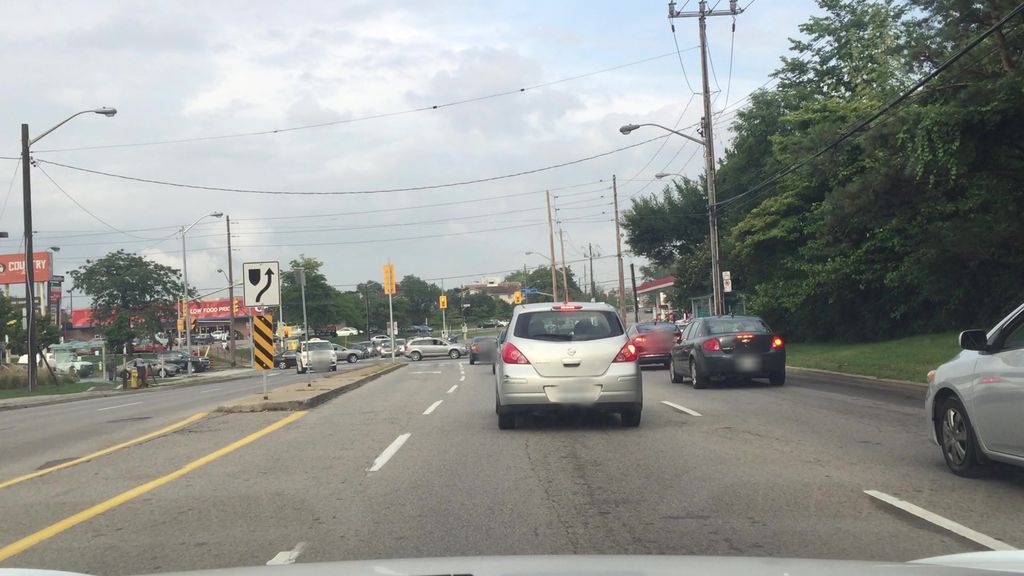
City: toronto